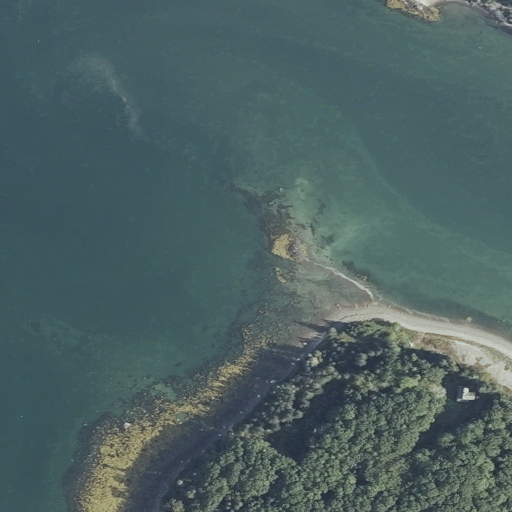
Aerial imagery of bar in Maine named Seal Ledge containing open water, mixed forest, herbaceous wetlands, evergreen forest, barren land, and open development